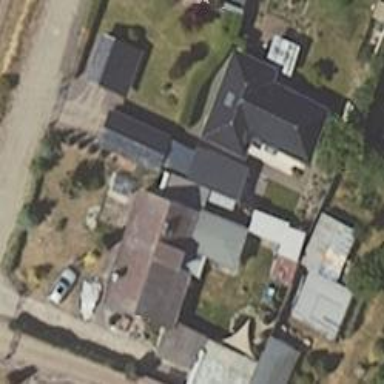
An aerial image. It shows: Simple house.